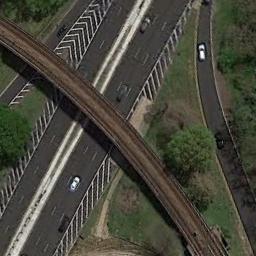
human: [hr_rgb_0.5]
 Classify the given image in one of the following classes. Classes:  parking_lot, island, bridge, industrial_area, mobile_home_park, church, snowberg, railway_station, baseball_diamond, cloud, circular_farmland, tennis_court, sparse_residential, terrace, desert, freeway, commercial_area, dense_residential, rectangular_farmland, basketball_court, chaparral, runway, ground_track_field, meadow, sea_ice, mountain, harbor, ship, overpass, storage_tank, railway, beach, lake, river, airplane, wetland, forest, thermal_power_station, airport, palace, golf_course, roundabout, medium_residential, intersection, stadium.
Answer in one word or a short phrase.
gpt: overpass